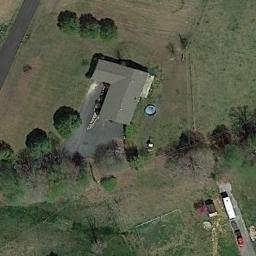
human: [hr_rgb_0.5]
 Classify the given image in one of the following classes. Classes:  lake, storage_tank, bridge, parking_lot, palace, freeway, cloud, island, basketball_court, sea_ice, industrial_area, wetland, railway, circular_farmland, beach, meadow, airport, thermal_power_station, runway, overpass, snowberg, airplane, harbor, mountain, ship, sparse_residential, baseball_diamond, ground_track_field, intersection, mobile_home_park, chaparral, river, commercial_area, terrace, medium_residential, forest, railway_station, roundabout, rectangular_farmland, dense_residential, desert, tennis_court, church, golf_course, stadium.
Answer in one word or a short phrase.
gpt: sparse_residential